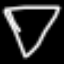
Label: diamond